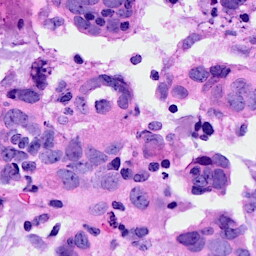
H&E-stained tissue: Breast